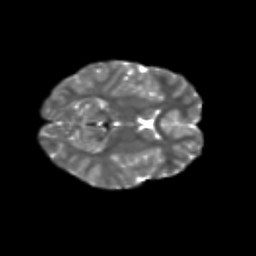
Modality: T2w
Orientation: axial
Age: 10
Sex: female
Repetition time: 9.4 s
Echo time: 0.089 s